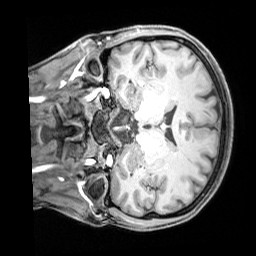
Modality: T1w
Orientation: coronal
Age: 48
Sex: female
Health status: healthy
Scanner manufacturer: siemens
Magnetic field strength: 3 T
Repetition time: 1.65 s
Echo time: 0.00182 s